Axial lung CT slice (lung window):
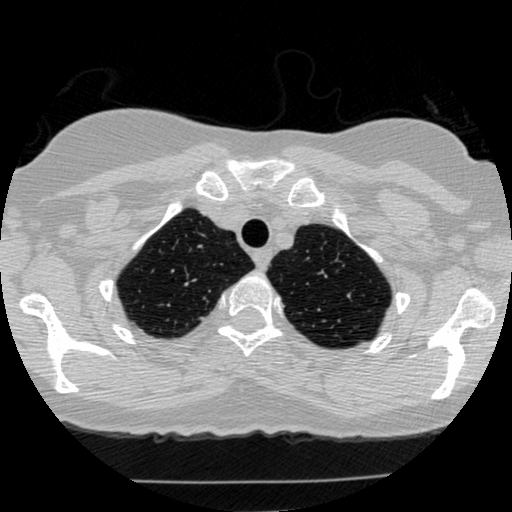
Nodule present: no